Question: I am relatively new to AngularJS. Learning every bit of it. I have been worked on KnockoutJS for couple of years and find it comfortable to work on JavaScript.
I am working on a simple Task Manager app which has following JSON as a result on API call for individual task.
'''
{
"Id": 1,
"title": "Culpa nisi irure qui consectetur non reprehenderit incididunt mollit voluptate culpa enim.",
"description" : "test description",
"owner": "Hunter Mcdonald",
"priority": 1,
"isActive": false,
"picture": "http://placehold.it/100x100",
"registered": "2014-12-29T17:13:33"
}
'''
The meaning of priority values is :
- High, - Neutral, - Low
The value that I receive from server is strictly in numerical..
However while building the edit form, I want to show these priorities in user understandable text i.e. "High", "Low", "Normal"

I have created array of objects to achieve this -
'''
vm.priorityOptions = [
{ name: "low", value: -1 },
{ name: "normal", value: 0 },
{ name: "high", value: 1 }
];
'''
Now, I want to select default selected priority from the API response I get that is '"priority" : 1'. Since it is numerical value, I don't know how can I select default selected option in 'vm.priorityOptions'
Any help or helpful snippet on the same?
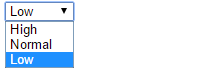
Answer: You can use 'ngOptions' directive on '<select>':
'''
<select ng-options="item.value as item.name for item in vm.priorityOptions"
ng-model="vm.data.priority">
</select>
'''
Here is a working <URL>.